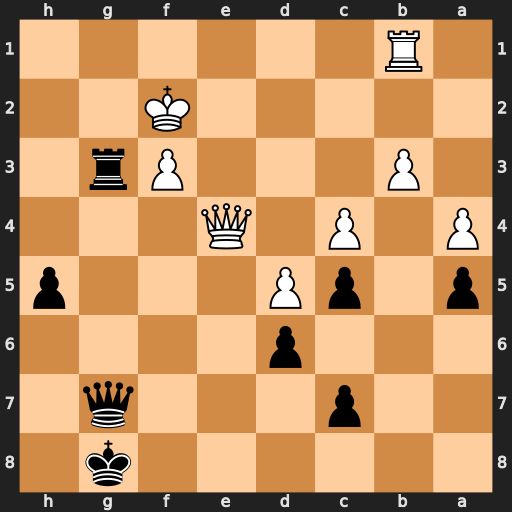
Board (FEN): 6k1/2p3q1/3p4/p1pP3p/P1P1Q3/1P3Pr1/5K2/1R6
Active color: b
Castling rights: -
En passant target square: -
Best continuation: Rg2+ Kf1 Rg1+